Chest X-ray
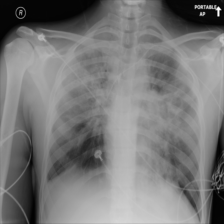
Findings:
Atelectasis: negative
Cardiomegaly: negative
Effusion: negative
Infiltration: negative
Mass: negative
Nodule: negative
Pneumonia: negative
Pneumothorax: negative
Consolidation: negative
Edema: negative
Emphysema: negative
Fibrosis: negative
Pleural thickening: negative
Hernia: negative